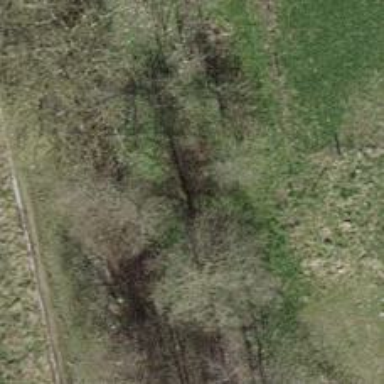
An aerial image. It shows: Beautiful tree in nature.